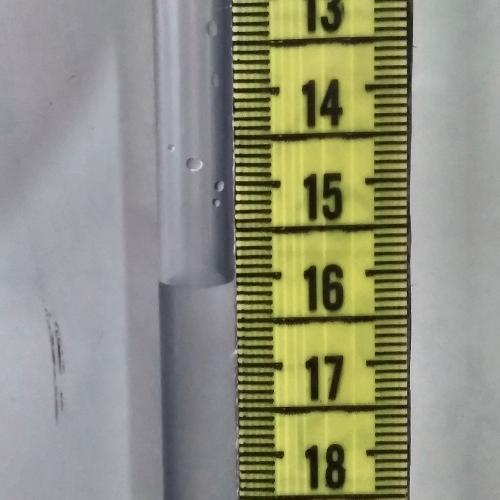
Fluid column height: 16.1 cm